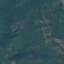
Label: Forest